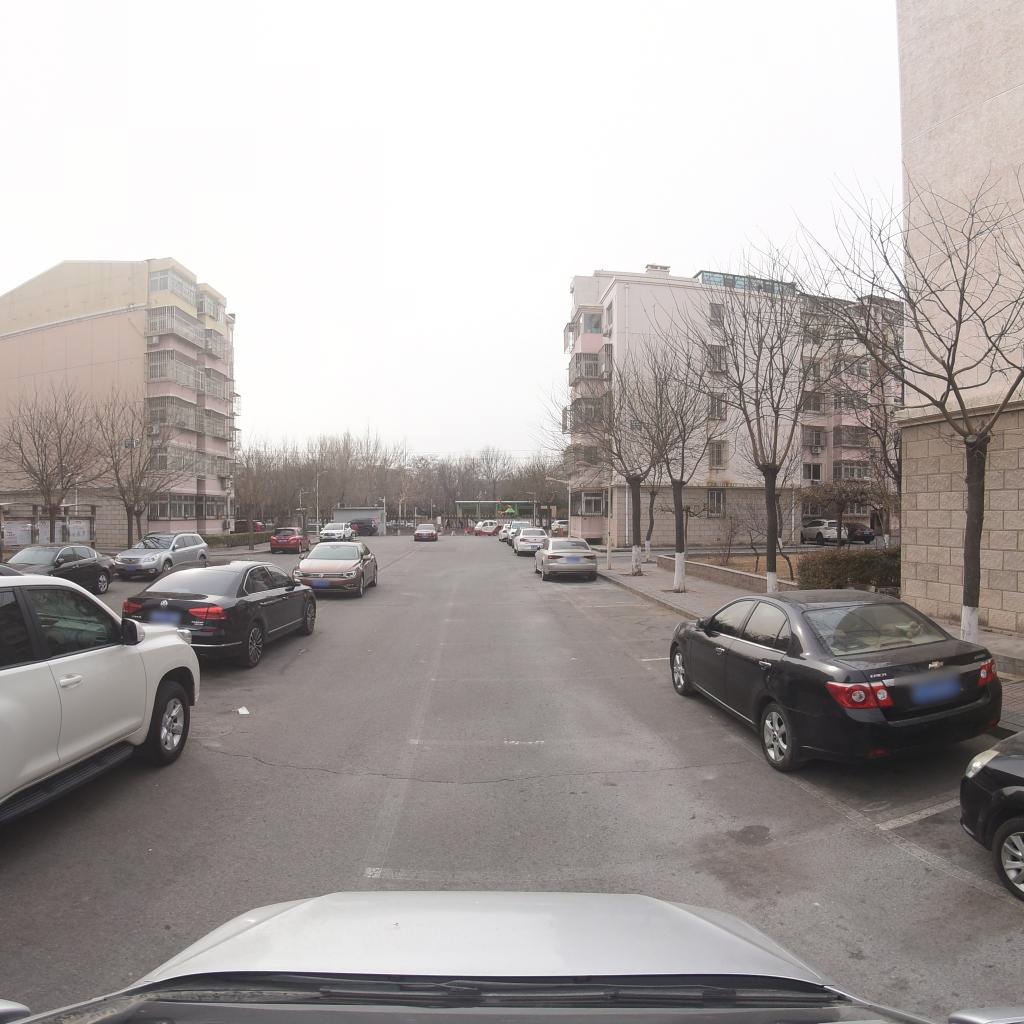
Region: Fengtai
Road damage annotations: transverse crack